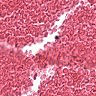
Metastatic tissue present: no